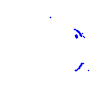
Particle: pion